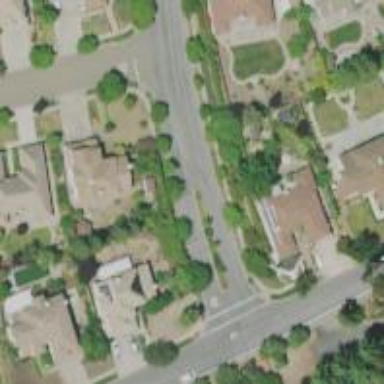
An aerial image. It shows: Residential road.